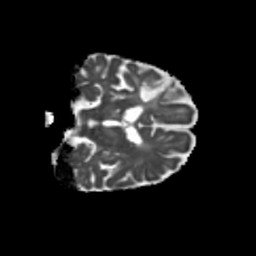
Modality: MD
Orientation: coronal
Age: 75
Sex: male
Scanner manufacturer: siemens
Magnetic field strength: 3 T
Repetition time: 5.25 s
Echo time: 0.08 s